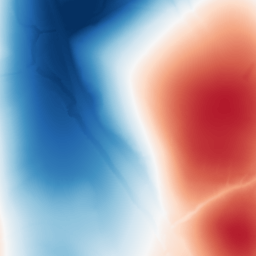
Category: trend_removal
Decomposition family: polynomial
Decomposition parameters: degree: 3
Upsampling method: bspline
Upsampling parameters: scale: 4
Upsampling scale: 4